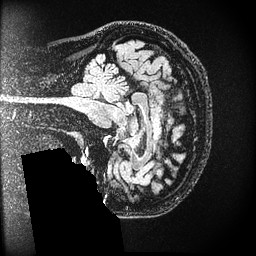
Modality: FLAIR
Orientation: sagittal
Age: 30
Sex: female
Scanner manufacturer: ge
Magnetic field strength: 3 T
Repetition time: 4.802 s
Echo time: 0.1161 s